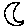
Label: moon